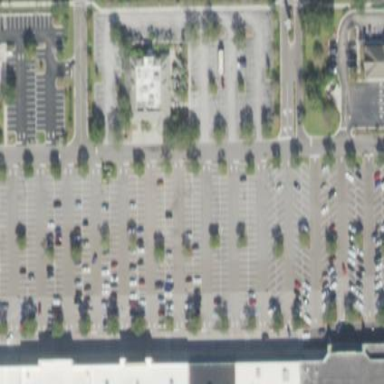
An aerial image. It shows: Parking area with surface.